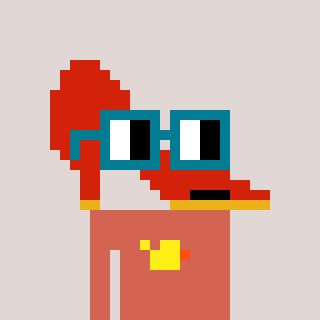
a pixel art character with square dark green glasses, a highheel-shaped head and a peachy-colored body on a warm background